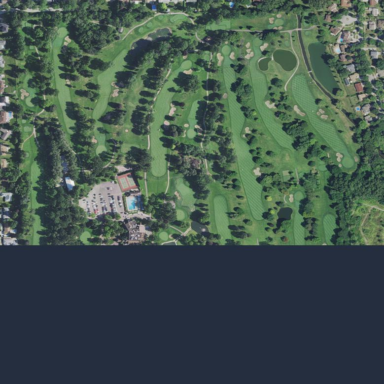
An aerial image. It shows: Golf course.